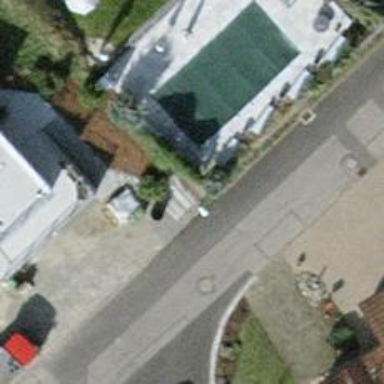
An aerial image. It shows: Street cabinet.